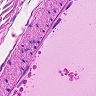
Metastatic tissue present: no